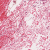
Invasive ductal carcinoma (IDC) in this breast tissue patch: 0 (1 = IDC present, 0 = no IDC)